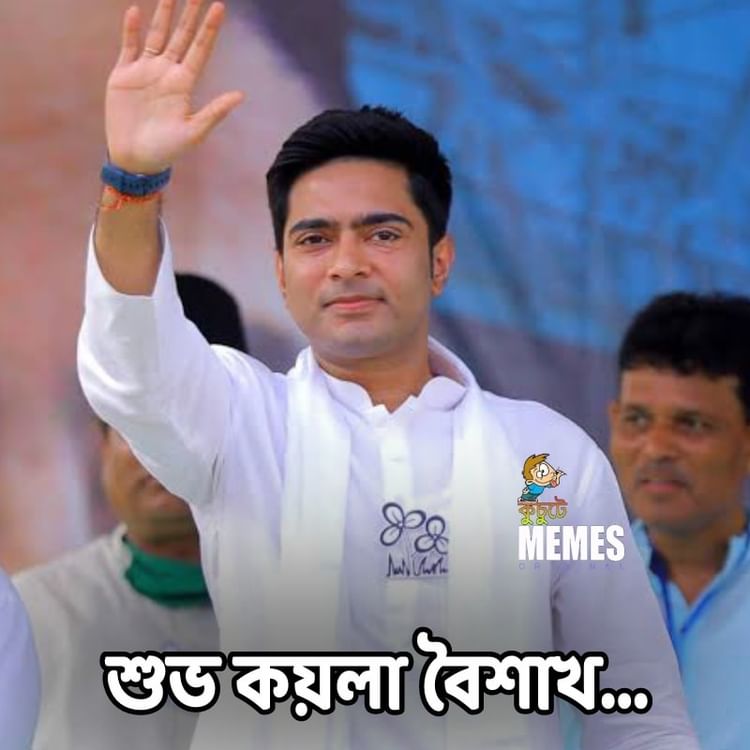
Text: শুভ কয়লা বৈশাখ
Label: Hate
Hate category: Political
Targeted group: Organization